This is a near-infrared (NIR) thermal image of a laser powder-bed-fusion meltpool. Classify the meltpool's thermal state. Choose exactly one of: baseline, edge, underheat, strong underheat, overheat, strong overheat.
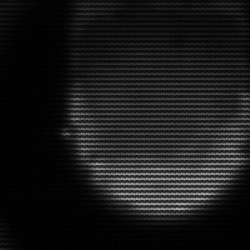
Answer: edge